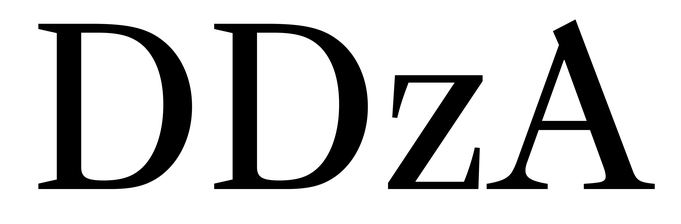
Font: LibreCaslonText_Regular